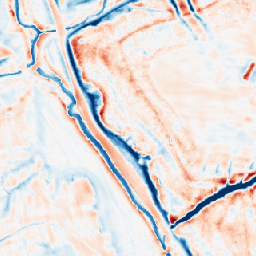
Category: edge_preserving
Decomposition family: bilateral
Decomposition parameters: d: 21
sigma_color: 100
sigma_space: 100
Upsampling method: nearest
Upsampling parameters: scale: 8
Upsampling scale: 8